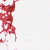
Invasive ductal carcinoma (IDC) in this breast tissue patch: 0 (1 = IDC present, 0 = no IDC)